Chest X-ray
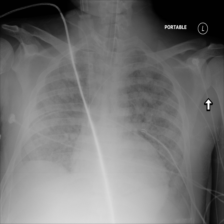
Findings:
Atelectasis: negative
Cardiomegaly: negative
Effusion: negative
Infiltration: negative
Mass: negative
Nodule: negative
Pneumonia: negative
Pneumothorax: negative
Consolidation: negative
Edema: positive
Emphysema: negative
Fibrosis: negative
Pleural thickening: negative
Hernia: negative